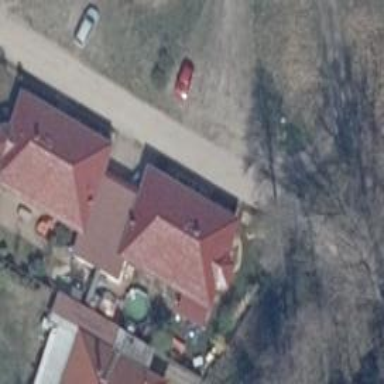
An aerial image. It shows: Detached building with hipped roof.